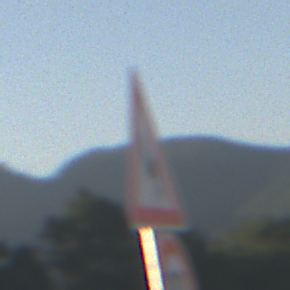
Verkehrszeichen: DoppelkurveZunaechstLinks
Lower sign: Geschwindigkeit90
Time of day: SunriseSunset
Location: Outdoor (Nature)
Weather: Clear
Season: NotSpecified
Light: Natural